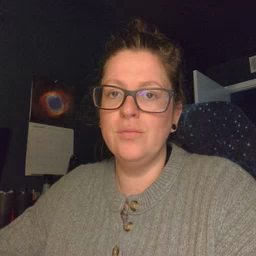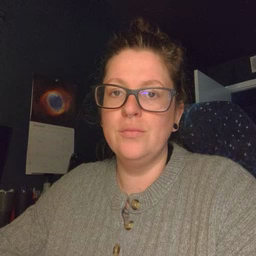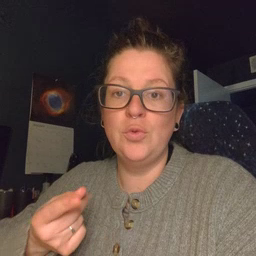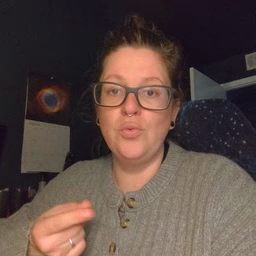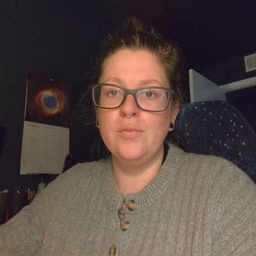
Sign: dog